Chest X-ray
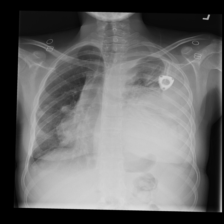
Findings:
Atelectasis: negative
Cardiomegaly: positive
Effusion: positive
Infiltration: negative
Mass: positive
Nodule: negative
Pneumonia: negative
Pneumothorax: negative
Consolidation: negative
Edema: negative
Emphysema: negative
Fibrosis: negative
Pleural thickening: negative
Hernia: negative